Interaction volume radius: 5 \u00c5
Interaction volume height: 20 \u00c5
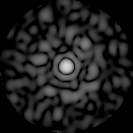
Disorder parameter: 0.8554